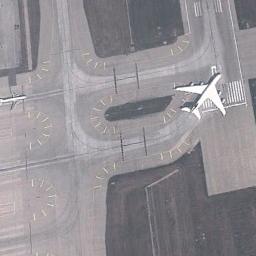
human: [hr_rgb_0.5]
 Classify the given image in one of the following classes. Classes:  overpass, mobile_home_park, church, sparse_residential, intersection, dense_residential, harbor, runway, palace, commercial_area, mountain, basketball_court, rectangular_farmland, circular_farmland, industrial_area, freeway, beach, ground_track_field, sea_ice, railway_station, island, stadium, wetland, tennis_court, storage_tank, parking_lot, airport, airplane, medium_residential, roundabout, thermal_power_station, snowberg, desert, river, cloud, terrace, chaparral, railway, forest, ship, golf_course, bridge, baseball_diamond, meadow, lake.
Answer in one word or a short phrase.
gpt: airplane